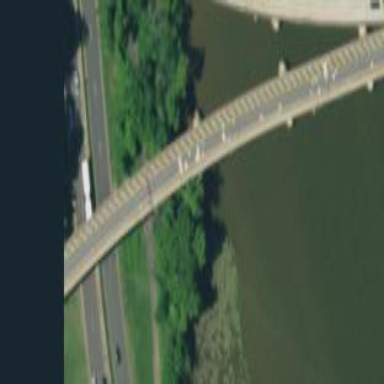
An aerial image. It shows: Bridge with beam structure.